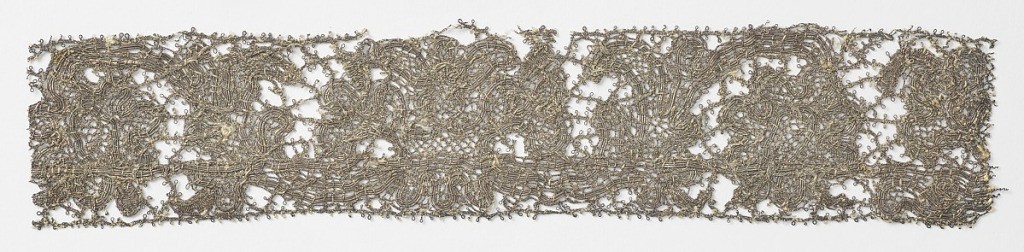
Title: Fragment
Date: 17th century
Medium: metallic-wrapped linen thread Technique: bobbin lace
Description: Metallic lace fragment in two different thicknesses of silver-wrapped thread making a floral design.